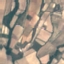
Land use / land cover: PermanentCrop